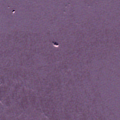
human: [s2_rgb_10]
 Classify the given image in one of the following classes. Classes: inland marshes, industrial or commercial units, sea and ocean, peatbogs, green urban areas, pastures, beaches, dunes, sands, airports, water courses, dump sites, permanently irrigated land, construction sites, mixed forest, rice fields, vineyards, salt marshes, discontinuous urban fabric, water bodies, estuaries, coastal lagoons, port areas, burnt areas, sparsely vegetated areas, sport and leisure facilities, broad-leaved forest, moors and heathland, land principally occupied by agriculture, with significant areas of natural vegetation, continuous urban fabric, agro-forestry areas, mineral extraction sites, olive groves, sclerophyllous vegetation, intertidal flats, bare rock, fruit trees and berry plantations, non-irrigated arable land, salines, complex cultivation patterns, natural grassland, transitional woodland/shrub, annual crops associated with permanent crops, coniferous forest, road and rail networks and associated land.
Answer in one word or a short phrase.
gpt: sea and ocean